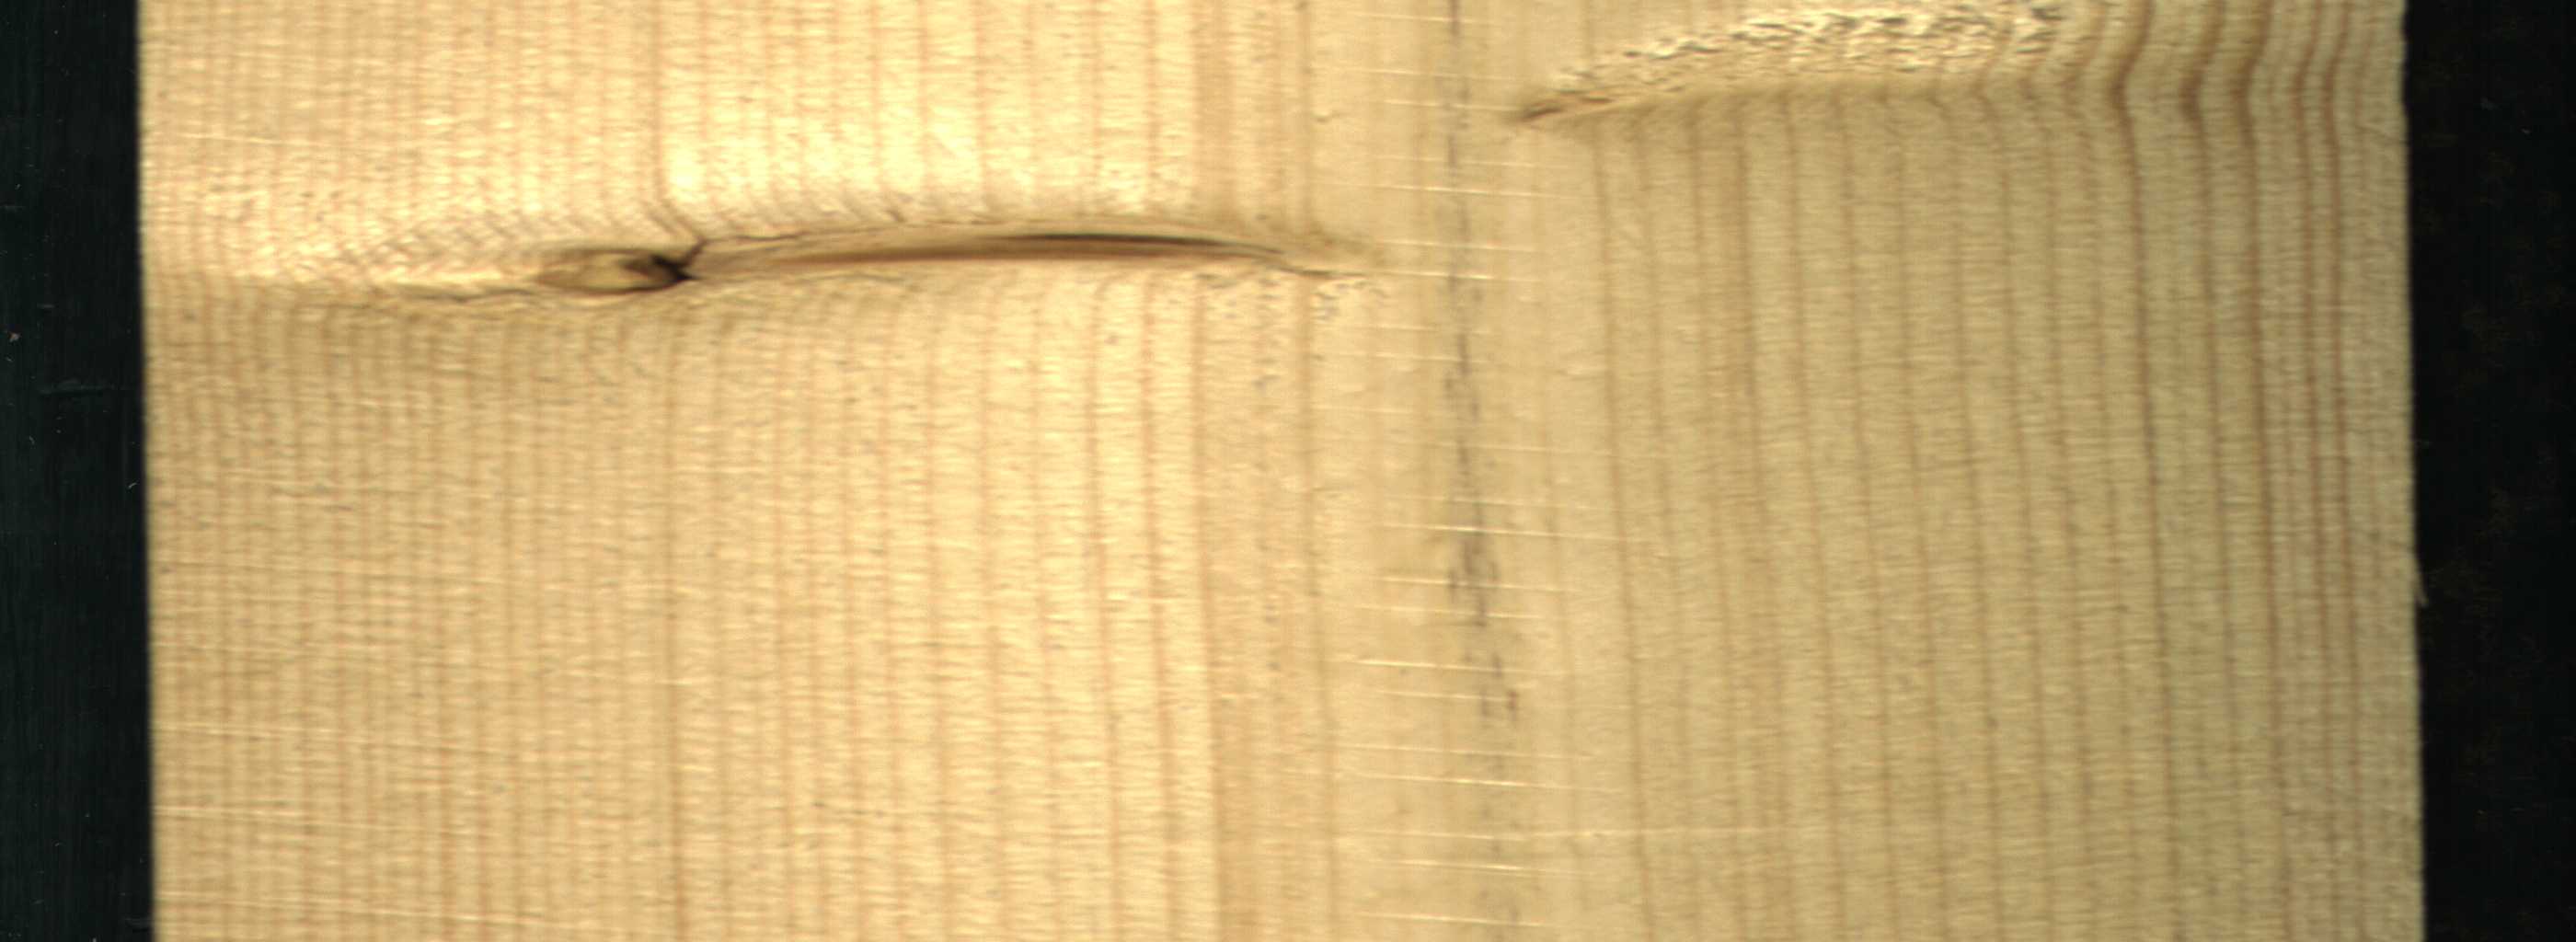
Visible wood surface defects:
Live_Knot
Live_Knot